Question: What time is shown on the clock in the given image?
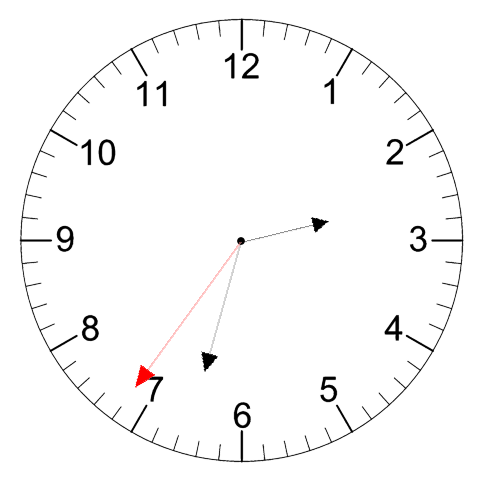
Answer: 02:32:36